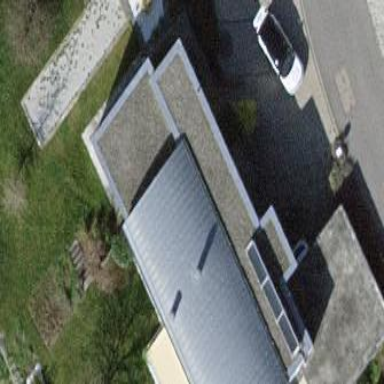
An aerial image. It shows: Simple house.